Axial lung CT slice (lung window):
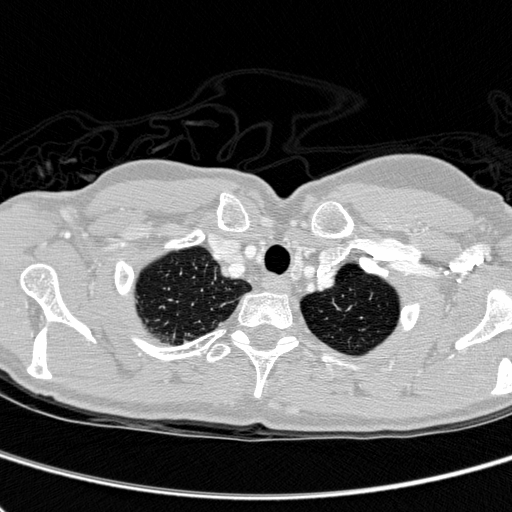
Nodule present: no